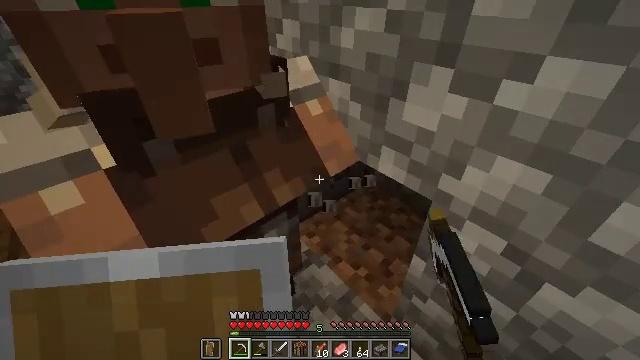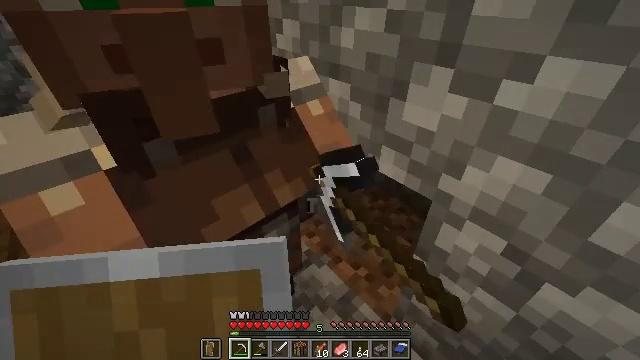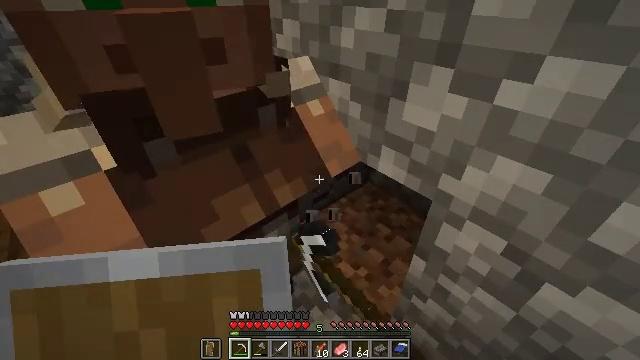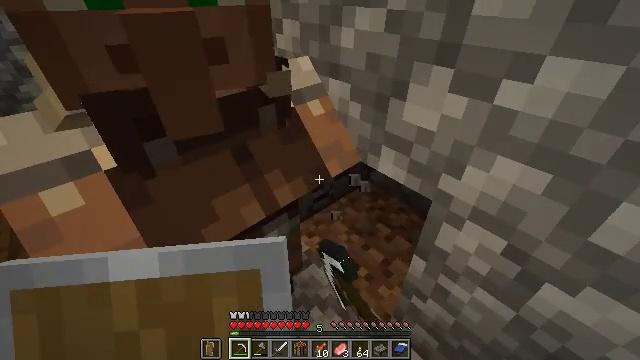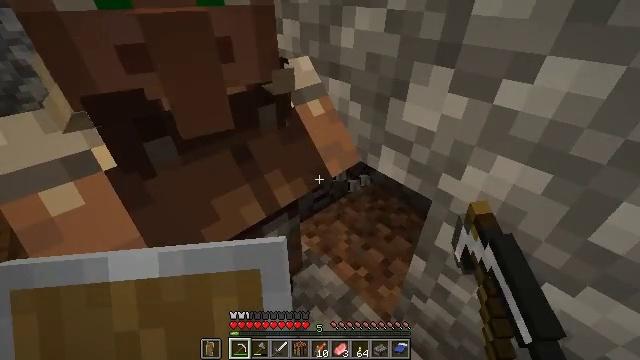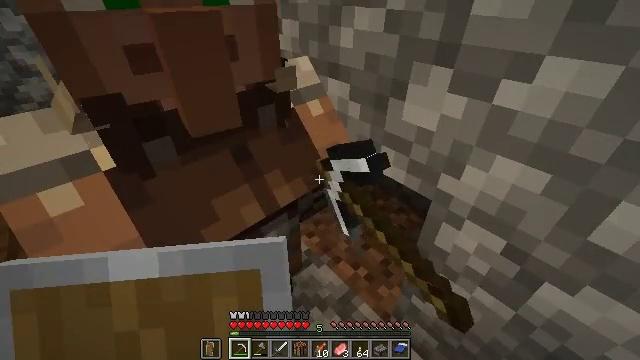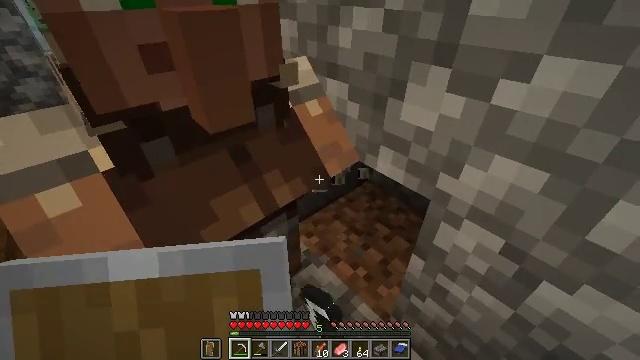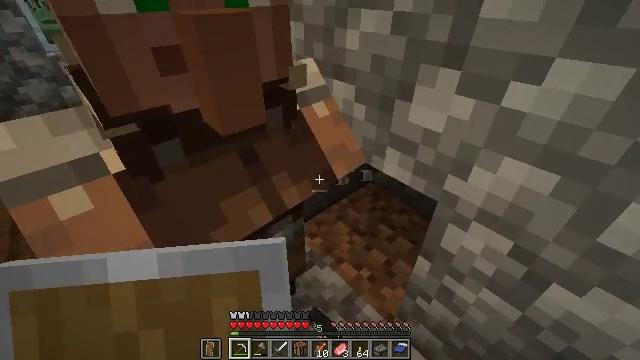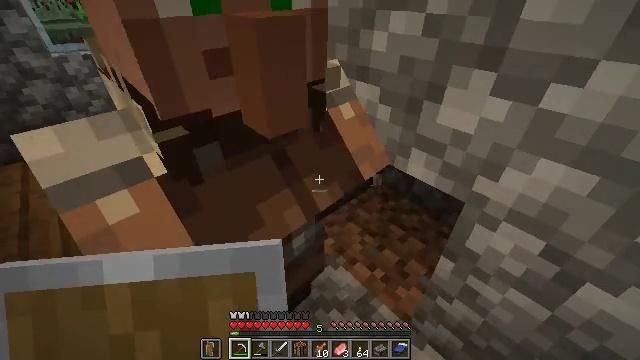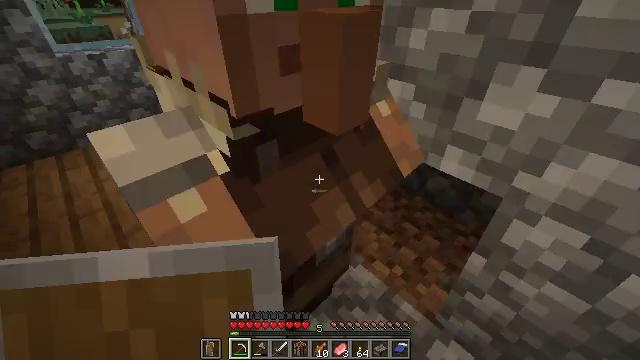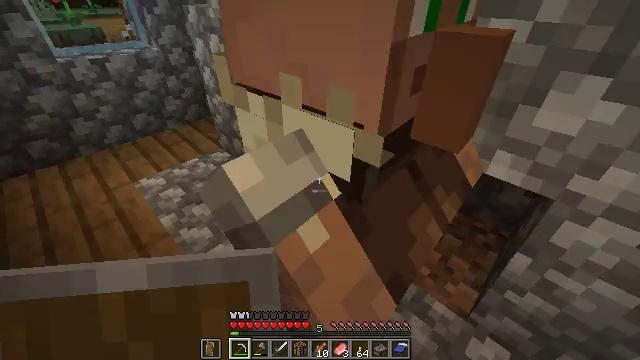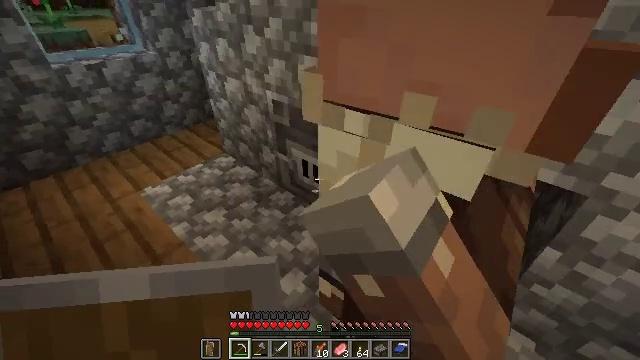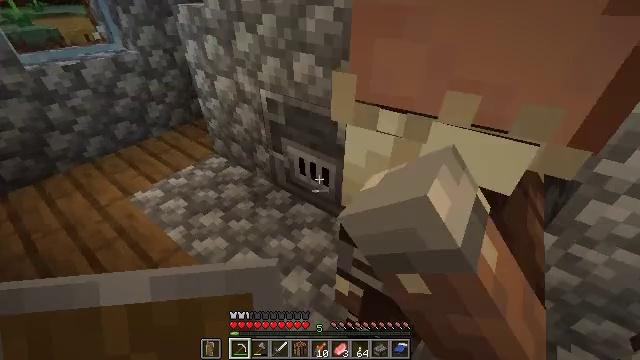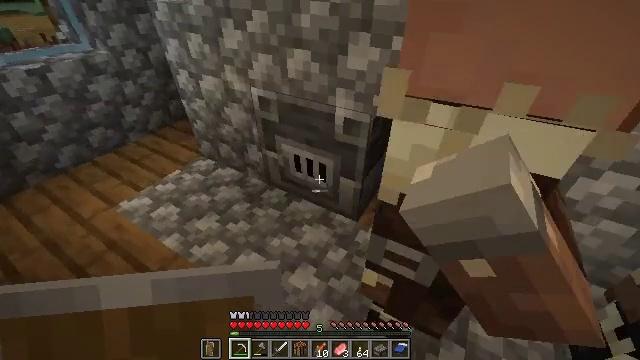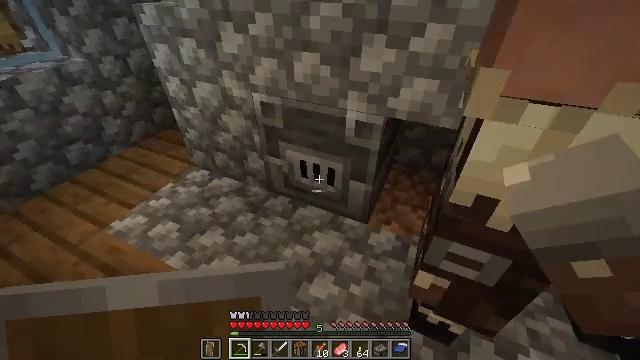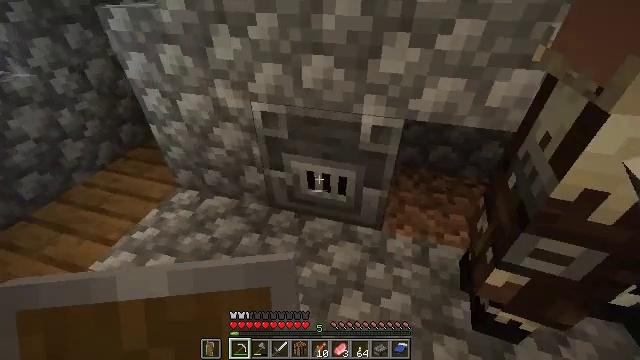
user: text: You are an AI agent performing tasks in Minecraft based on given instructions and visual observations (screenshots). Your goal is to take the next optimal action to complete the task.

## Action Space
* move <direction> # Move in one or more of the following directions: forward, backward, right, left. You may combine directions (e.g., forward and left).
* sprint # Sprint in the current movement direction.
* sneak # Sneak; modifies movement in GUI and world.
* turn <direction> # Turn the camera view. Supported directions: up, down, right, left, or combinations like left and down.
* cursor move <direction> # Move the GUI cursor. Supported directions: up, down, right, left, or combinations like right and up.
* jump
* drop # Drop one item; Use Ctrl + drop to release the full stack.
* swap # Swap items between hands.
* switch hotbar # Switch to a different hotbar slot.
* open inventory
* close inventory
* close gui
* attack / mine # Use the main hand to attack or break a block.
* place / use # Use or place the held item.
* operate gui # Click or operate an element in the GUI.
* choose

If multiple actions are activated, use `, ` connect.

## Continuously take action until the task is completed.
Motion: motion action
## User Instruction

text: Recycle the blast furnace by breaking it.
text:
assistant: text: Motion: attack / mine
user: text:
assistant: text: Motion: attack / mine
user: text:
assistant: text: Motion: attack / mine
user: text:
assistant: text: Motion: attack / mine
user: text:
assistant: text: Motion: attack / mine
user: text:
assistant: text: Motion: no_op
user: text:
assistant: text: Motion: move left
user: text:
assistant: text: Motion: move left
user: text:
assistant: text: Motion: move left, turn right
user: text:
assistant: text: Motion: move left, turn right
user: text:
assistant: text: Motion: move left, turn right
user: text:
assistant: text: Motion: move left, turn right
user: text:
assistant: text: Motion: move forward and move left, turn right
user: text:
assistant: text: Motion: move forward and move left, turn right
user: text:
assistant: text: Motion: move forward and move left, turn right
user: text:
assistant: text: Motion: move forward, turn right
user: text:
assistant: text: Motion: turn right
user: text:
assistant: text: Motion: no_op
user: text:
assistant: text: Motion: attack / mine
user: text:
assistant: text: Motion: attack / mine
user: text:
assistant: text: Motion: turn right and down, attack / mine
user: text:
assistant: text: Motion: turn right, attack / mine
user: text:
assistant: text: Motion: attack / mine
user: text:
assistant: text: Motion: attack / mine
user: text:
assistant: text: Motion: turn left and up, attack / mine
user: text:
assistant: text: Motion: turn left, attack / mine
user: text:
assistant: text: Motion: turn left, attack / mine
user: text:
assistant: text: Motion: turn left, attack / mine
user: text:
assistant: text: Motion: attack / mine
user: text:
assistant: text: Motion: attack / mine